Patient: sex M, age 71
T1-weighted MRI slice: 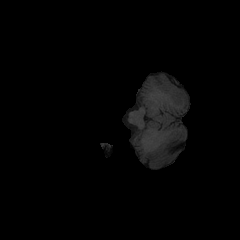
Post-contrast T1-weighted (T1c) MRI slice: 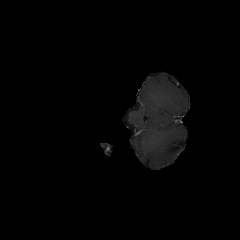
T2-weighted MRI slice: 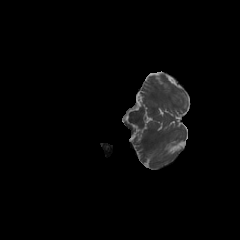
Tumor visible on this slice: no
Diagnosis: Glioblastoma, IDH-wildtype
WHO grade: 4